Question: In order to understand how blobs work in Github API, I tried to create a blob with showing in the below poster, I got 201 created in the response, but in my github repository I say nothing about this blob. I don't understand how the blob works here, my expected function of the blob is that it allows me to push a file to the repository, basically what I want to achieve is use github API to push files to the repository, how to do this with the blob API?

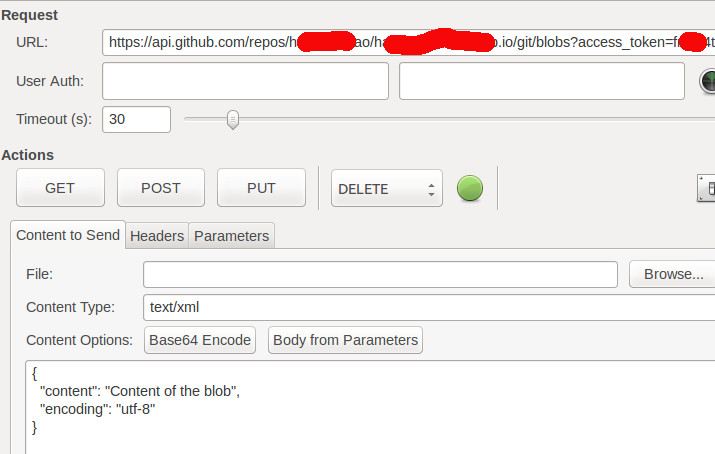
Answer: > my expected function of the blob is that it allows me to push a file to the repository
Git doesn't ever push files. It pushes . And Git blobs are pretty low-level.
I think you're using the wrong API endpoint. The <URL>:
>
## Create a file
This method creates a new file in a repository'''
PUT /repos/:owner/:repo/contents/:path
'''
### Parameters
- - - - 'master'
### Optional Parameters
You can provide an additional 'committer' parameter, which is an object containing information about the committer. Or, you can provide an 'author' parameter, which is an object containing information about the author.